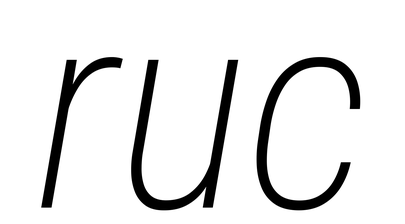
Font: Roboto-Italic_Condensed_ExtraLight_Italic